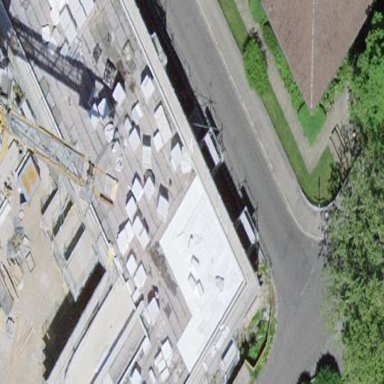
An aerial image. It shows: Building.